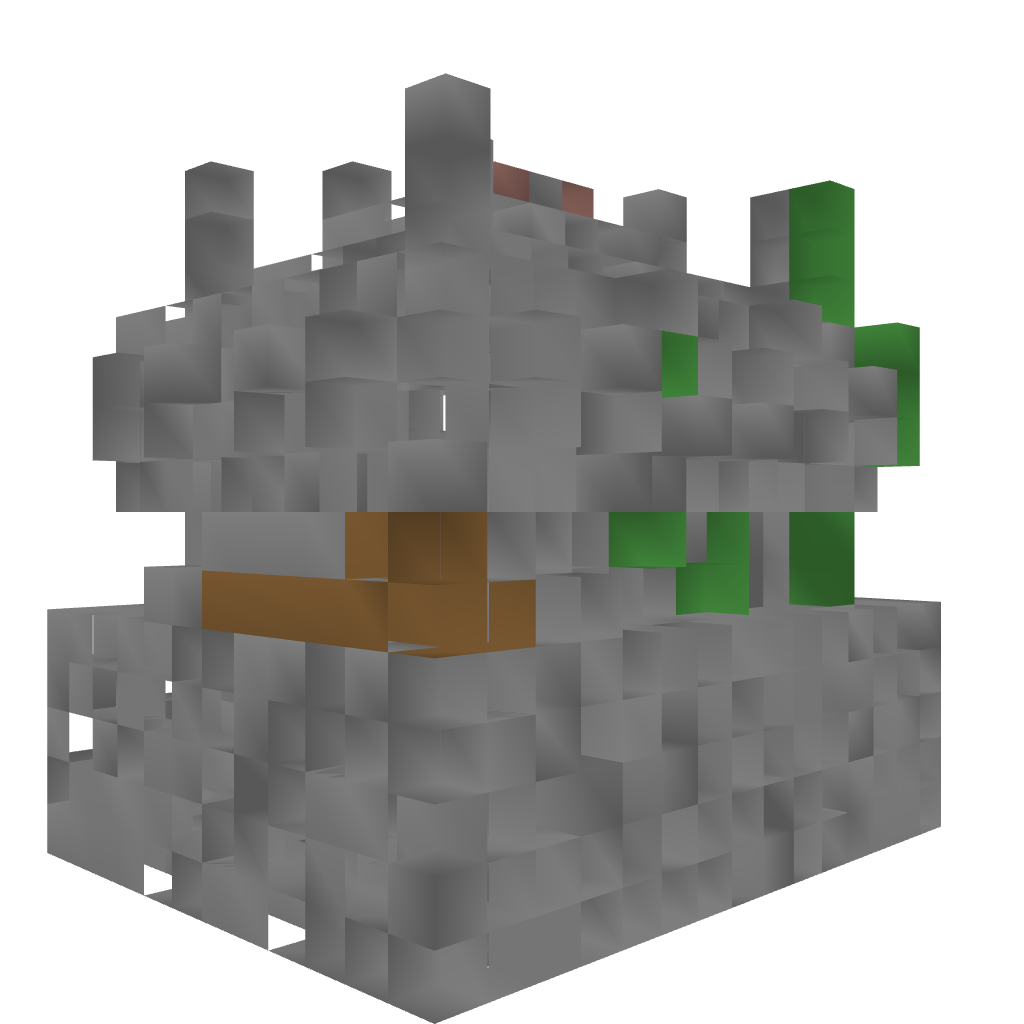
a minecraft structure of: Default Jungle Temple bad low quality